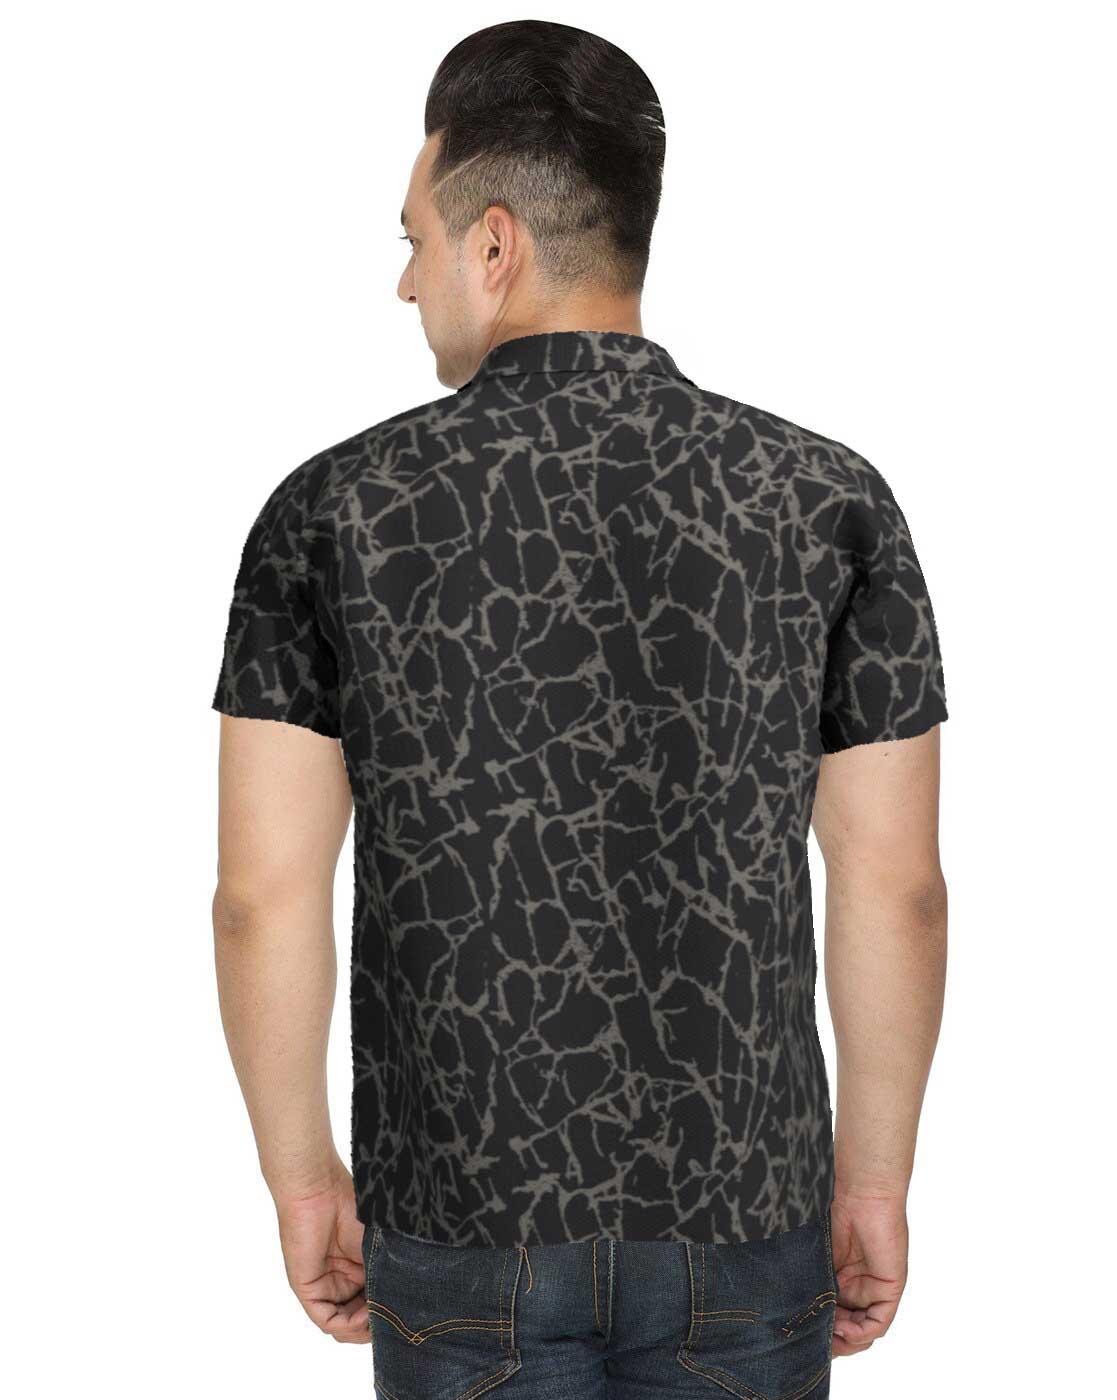
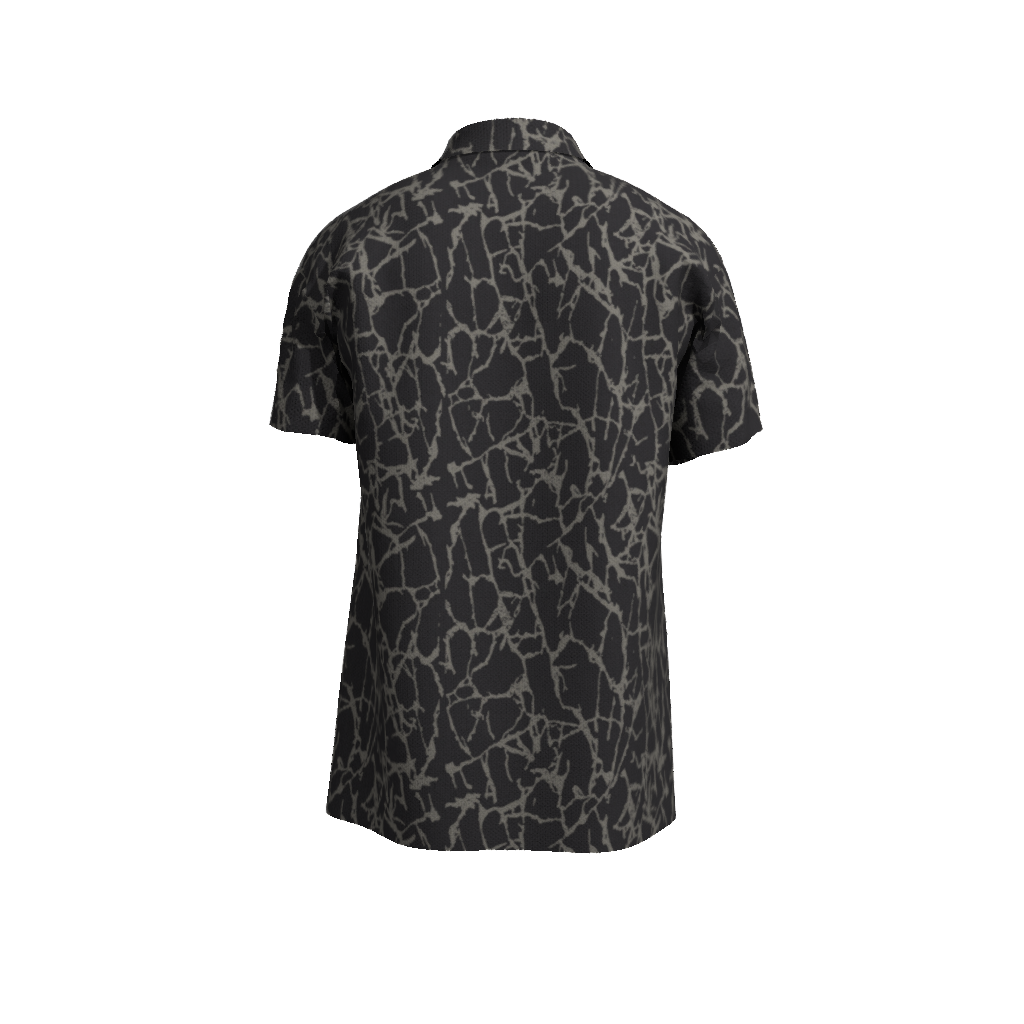
Clothing description: black multi print polo shirt